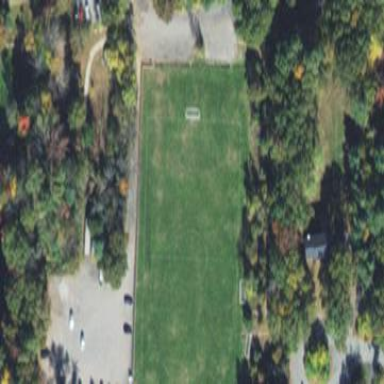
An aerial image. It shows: Soccer pitch for leisure land activities.